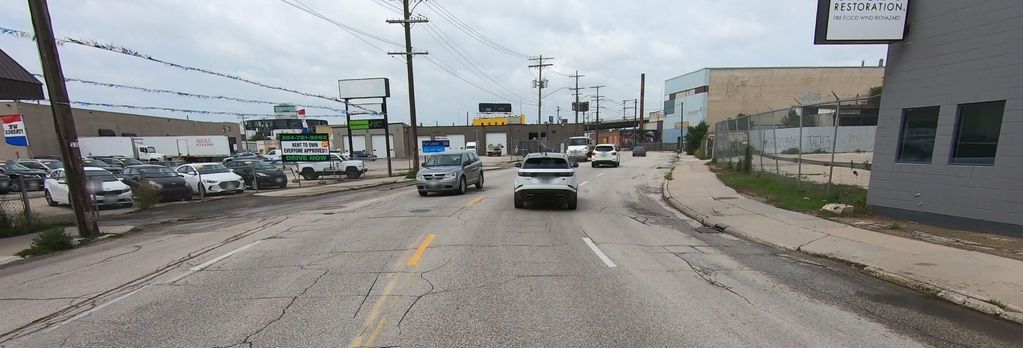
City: winnipeg